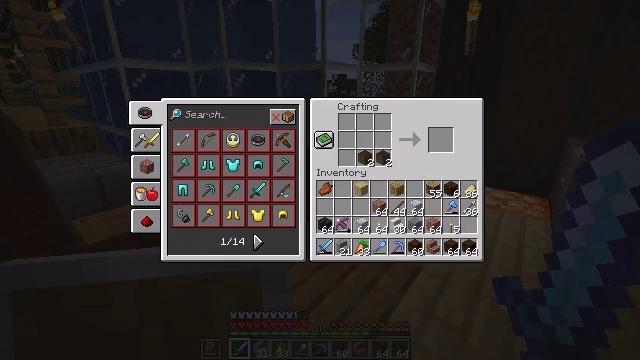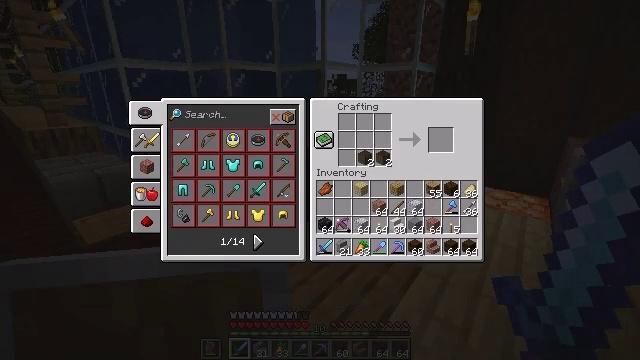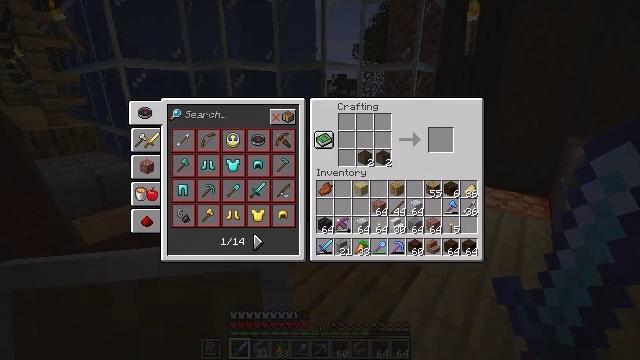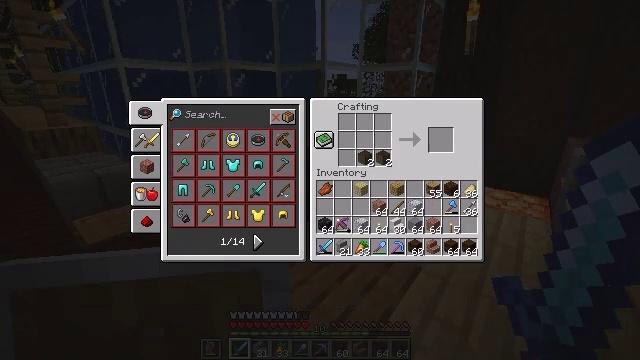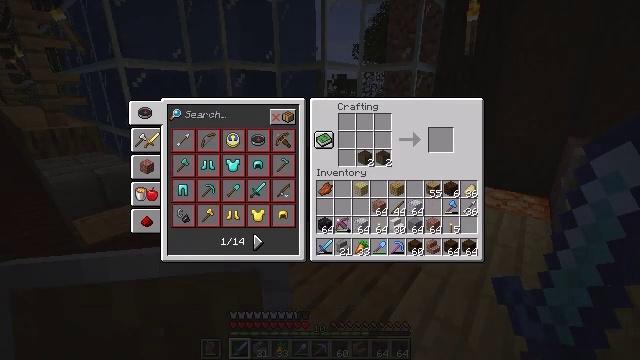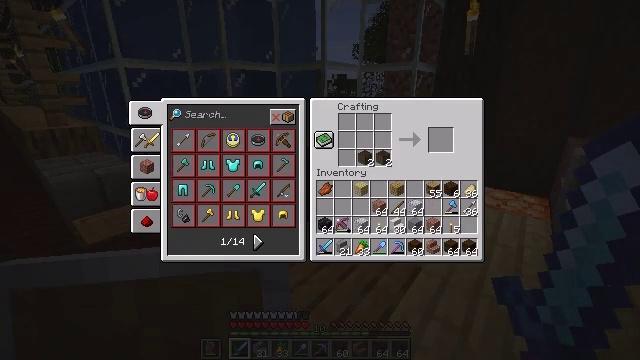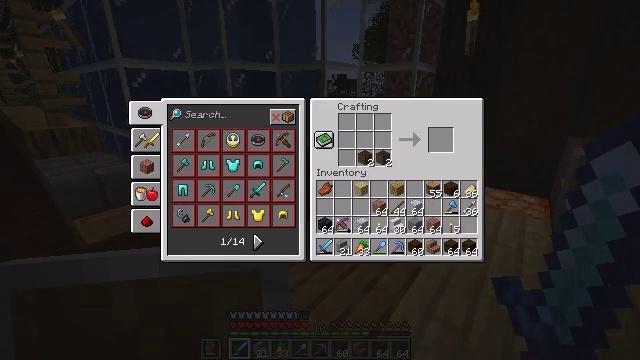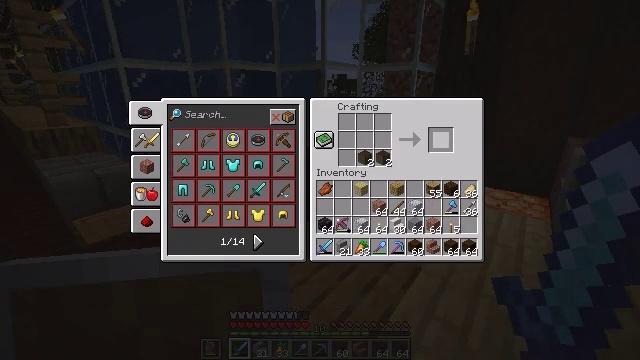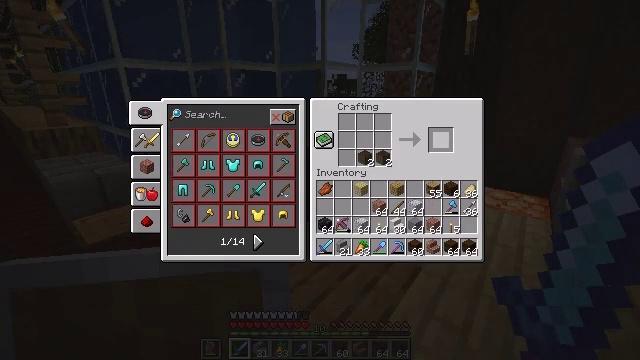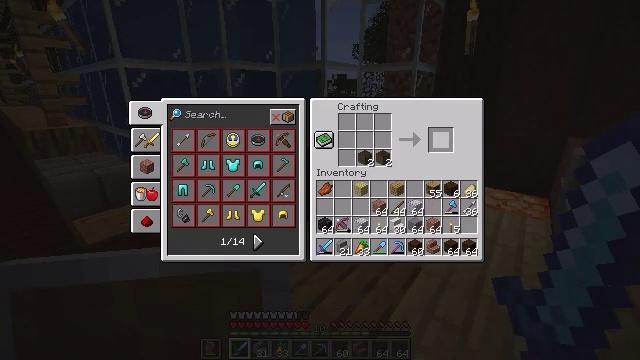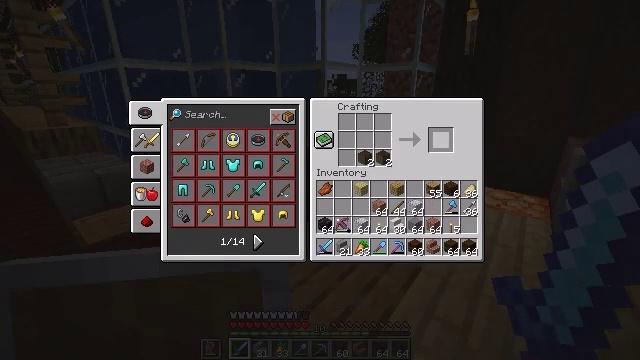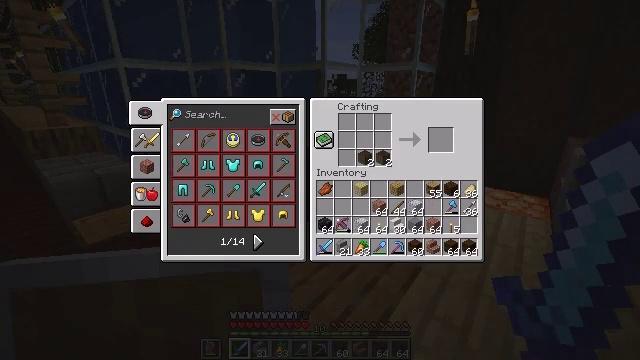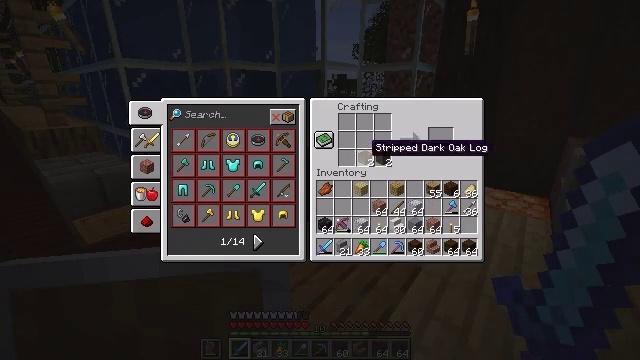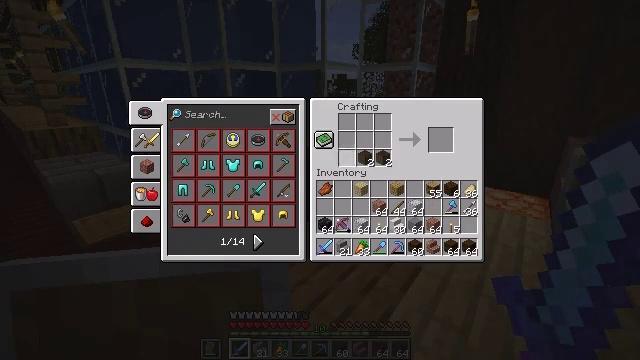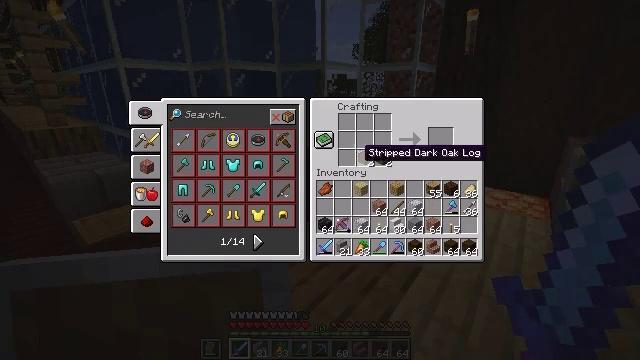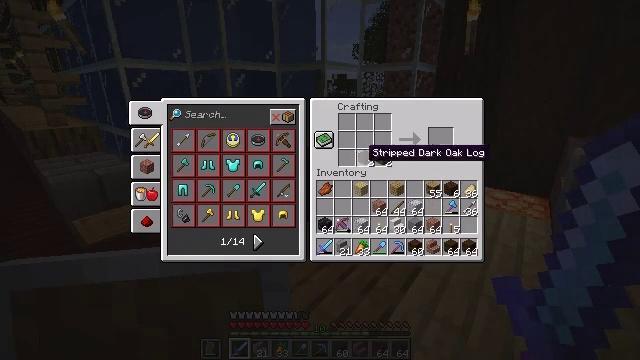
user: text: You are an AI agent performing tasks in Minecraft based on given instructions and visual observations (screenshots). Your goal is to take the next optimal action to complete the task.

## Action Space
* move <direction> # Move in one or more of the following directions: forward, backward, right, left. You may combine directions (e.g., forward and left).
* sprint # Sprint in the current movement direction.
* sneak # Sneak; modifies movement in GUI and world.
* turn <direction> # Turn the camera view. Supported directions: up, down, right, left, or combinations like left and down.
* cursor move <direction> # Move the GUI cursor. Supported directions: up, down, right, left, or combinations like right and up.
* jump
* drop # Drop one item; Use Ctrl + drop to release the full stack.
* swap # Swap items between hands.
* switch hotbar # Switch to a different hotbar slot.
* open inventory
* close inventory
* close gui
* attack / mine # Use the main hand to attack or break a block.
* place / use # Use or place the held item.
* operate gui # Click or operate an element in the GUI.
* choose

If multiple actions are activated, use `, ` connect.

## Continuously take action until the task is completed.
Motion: motion action
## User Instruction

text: Make polished blackstone brick stairs on the crafting table.
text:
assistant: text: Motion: sneak, cursor move right
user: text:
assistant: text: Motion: sneak
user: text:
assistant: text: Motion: sneak
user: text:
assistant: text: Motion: sneak
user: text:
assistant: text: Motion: sneak
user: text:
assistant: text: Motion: sneak
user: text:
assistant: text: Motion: sneak
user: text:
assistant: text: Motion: sneak
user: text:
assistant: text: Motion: sneak
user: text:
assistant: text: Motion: sneak
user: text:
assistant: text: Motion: sneak, cursor move left
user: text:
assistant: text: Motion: sneak, cursor move left and down
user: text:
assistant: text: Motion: sneak, cursor move left
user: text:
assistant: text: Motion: no_op
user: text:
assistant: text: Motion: no_op
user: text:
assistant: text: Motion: cursor move right
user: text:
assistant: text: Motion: no_op
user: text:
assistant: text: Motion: operate gui
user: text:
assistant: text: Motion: operate gui
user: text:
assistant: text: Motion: operate gui
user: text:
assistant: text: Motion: no_op
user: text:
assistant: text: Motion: no_op
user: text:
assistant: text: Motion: no_op
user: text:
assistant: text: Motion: no_op
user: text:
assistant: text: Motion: no_op
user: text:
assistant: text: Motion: operate gui
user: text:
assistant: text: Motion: operate gui
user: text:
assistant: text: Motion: operate gui
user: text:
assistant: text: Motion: no_op
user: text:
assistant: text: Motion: cursor move left and down